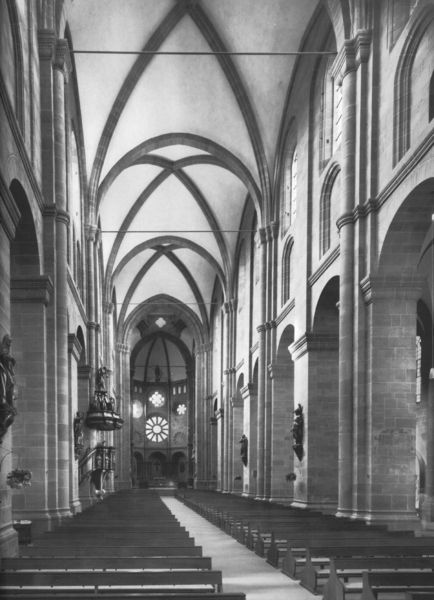
Titel: Dom St. Peter und Paul in Worms
Standort: Worms, Dom (EU - D - RP)
Schlagwörter: fenster, pfeiler, säule, säulen, lang, kirche, decke, gotik, rund, bank, hoch, foto, bögen, gang, gewölbe, kreuz, gross, beten, altar, bänke, kirchenschiff, mittelschiff, statuen, bündelpfeiler, kanzel, kreuzgratgewölbe, rosette, apsis, heilig, gothik, neugotik, gesühl